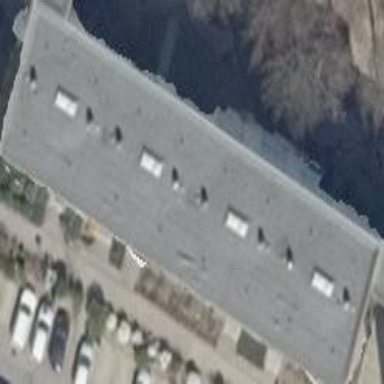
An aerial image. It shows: Apartment building with flat roof.